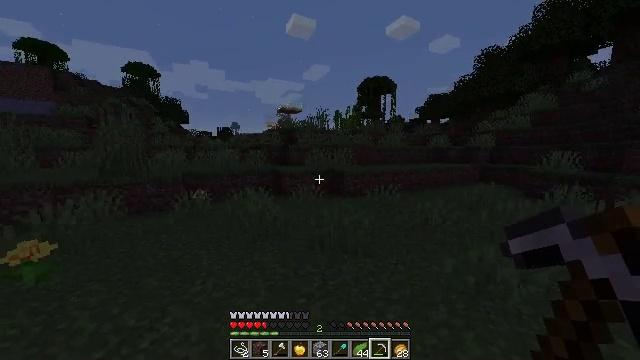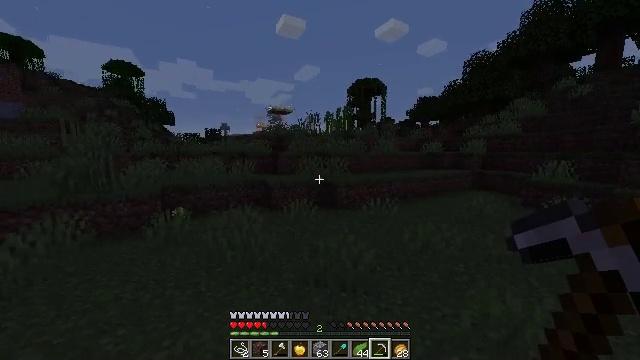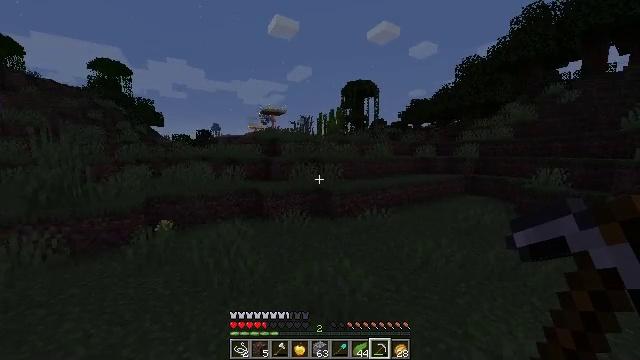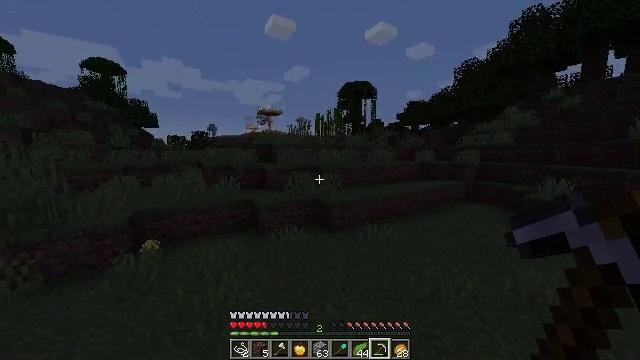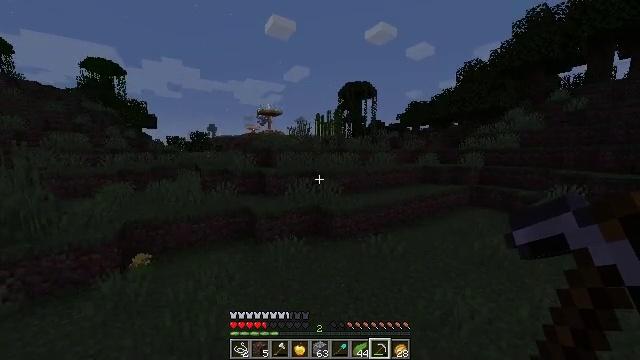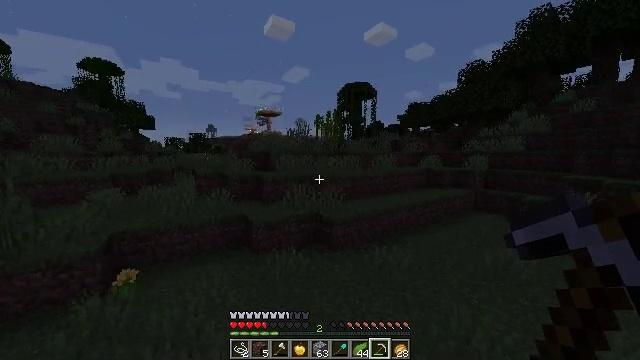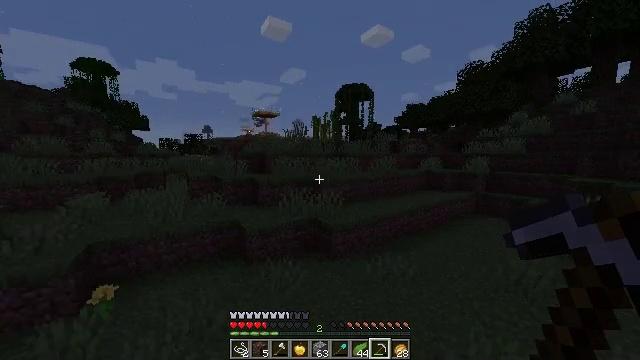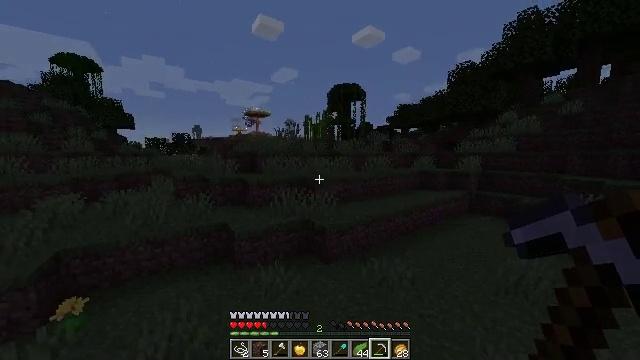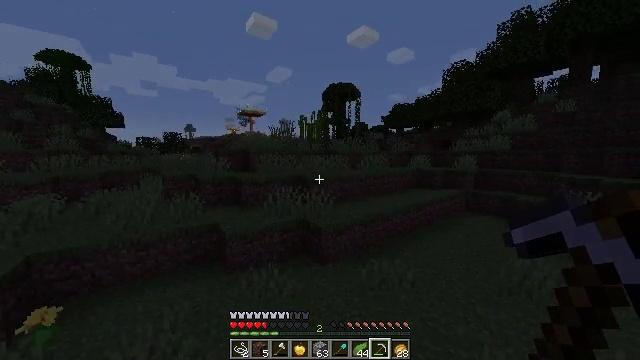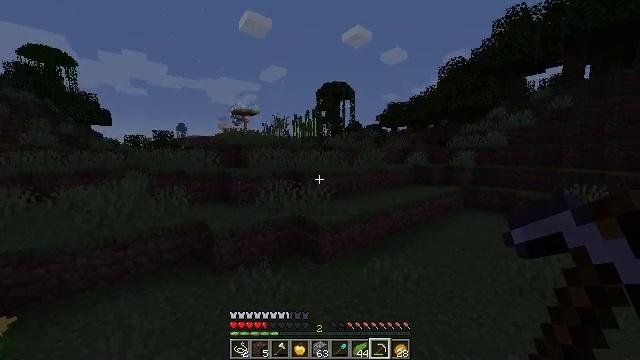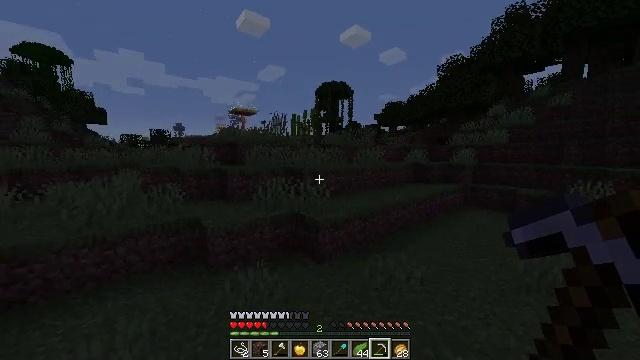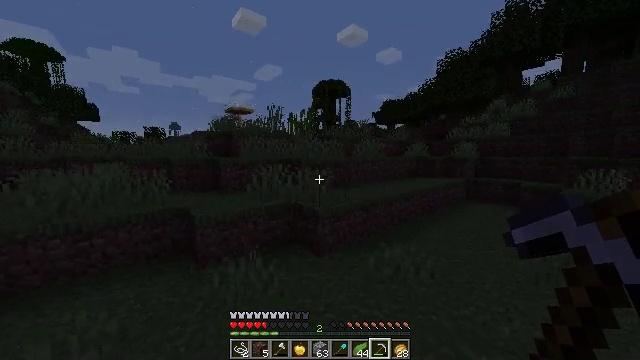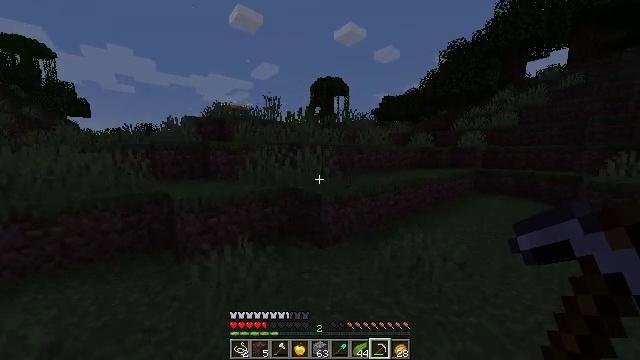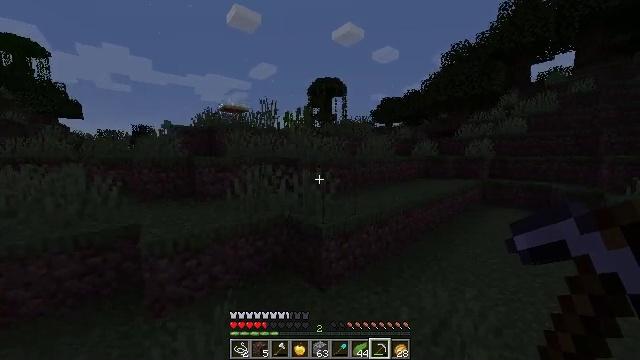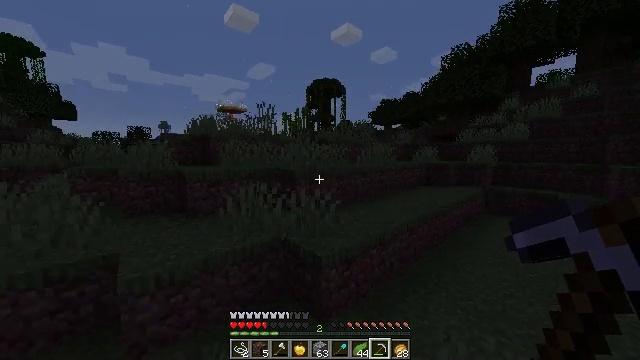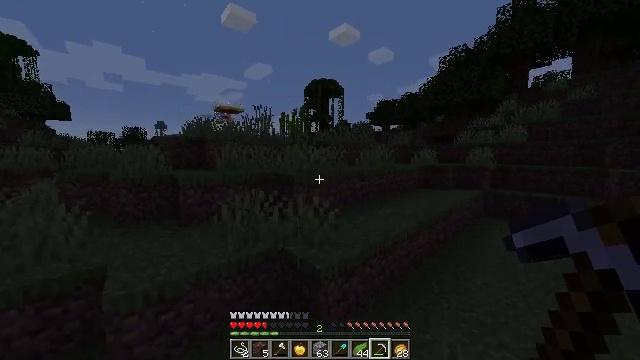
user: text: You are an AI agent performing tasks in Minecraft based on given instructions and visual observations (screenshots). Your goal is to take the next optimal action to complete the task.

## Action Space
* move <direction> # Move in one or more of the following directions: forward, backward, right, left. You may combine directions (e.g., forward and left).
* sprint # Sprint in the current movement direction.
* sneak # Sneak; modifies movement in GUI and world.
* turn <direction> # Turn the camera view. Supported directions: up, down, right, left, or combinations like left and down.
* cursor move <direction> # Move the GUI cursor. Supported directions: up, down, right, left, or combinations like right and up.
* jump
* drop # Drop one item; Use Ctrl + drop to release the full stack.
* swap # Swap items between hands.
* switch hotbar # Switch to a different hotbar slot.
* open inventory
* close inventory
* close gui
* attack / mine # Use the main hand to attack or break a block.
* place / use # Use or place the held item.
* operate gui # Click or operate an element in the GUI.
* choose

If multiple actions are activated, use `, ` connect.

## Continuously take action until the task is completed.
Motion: motion action
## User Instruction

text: Interact with the crafting table to make a heavy weighted pressure plate.
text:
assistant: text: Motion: move forward, sprint, turn right, jump
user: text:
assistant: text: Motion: move forward, sprint, turn right, jump
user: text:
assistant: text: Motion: move forward, sprint, jump
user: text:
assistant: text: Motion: move forward, sprint, jump
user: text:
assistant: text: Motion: move forward, jump
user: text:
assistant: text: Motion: move forward, jump
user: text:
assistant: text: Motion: move forward, turn right, jump
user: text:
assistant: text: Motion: move forward, turn right, jump
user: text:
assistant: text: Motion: move forward, turn right, jump
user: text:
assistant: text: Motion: move forward, jump
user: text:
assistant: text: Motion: move forward, jump
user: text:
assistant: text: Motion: move forward, jump
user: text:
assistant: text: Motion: move forward, jump
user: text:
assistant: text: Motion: move forward, sprint, jump
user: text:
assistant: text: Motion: move forward, sprint, jump
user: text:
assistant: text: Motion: move forward, sprint, turn right, jump
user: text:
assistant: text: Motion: move forward, sprint, turn right, jump
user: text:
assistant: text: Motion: move forward, turn right, jump
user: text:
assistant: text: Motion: move forward, turn right, jump
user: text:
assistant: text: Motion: move forward, jump
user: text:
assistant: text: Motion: move forward, turn right, jump
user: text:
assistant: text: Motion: move forward, turn right, jump
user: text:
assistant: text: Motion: move forward, turn right, jump
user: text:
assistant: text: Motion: move forward, sprint, jump
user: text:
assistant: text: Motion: move forward, sprint, jump
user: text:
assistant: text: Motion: move forward, sprint, jump
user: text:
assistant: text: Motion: move forward, sprint, jump
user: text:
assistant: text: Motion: move forward, jump
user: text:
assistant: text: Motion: move forward, jump
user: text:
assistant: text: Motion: move forward, jump